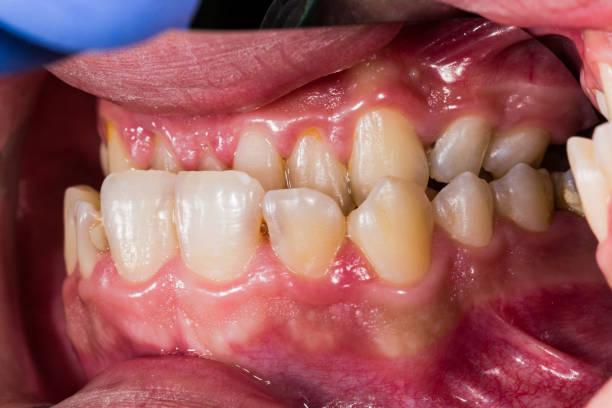
Condition: Gingivitis